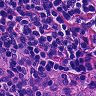
Metastatic tissue present: no